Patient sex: M
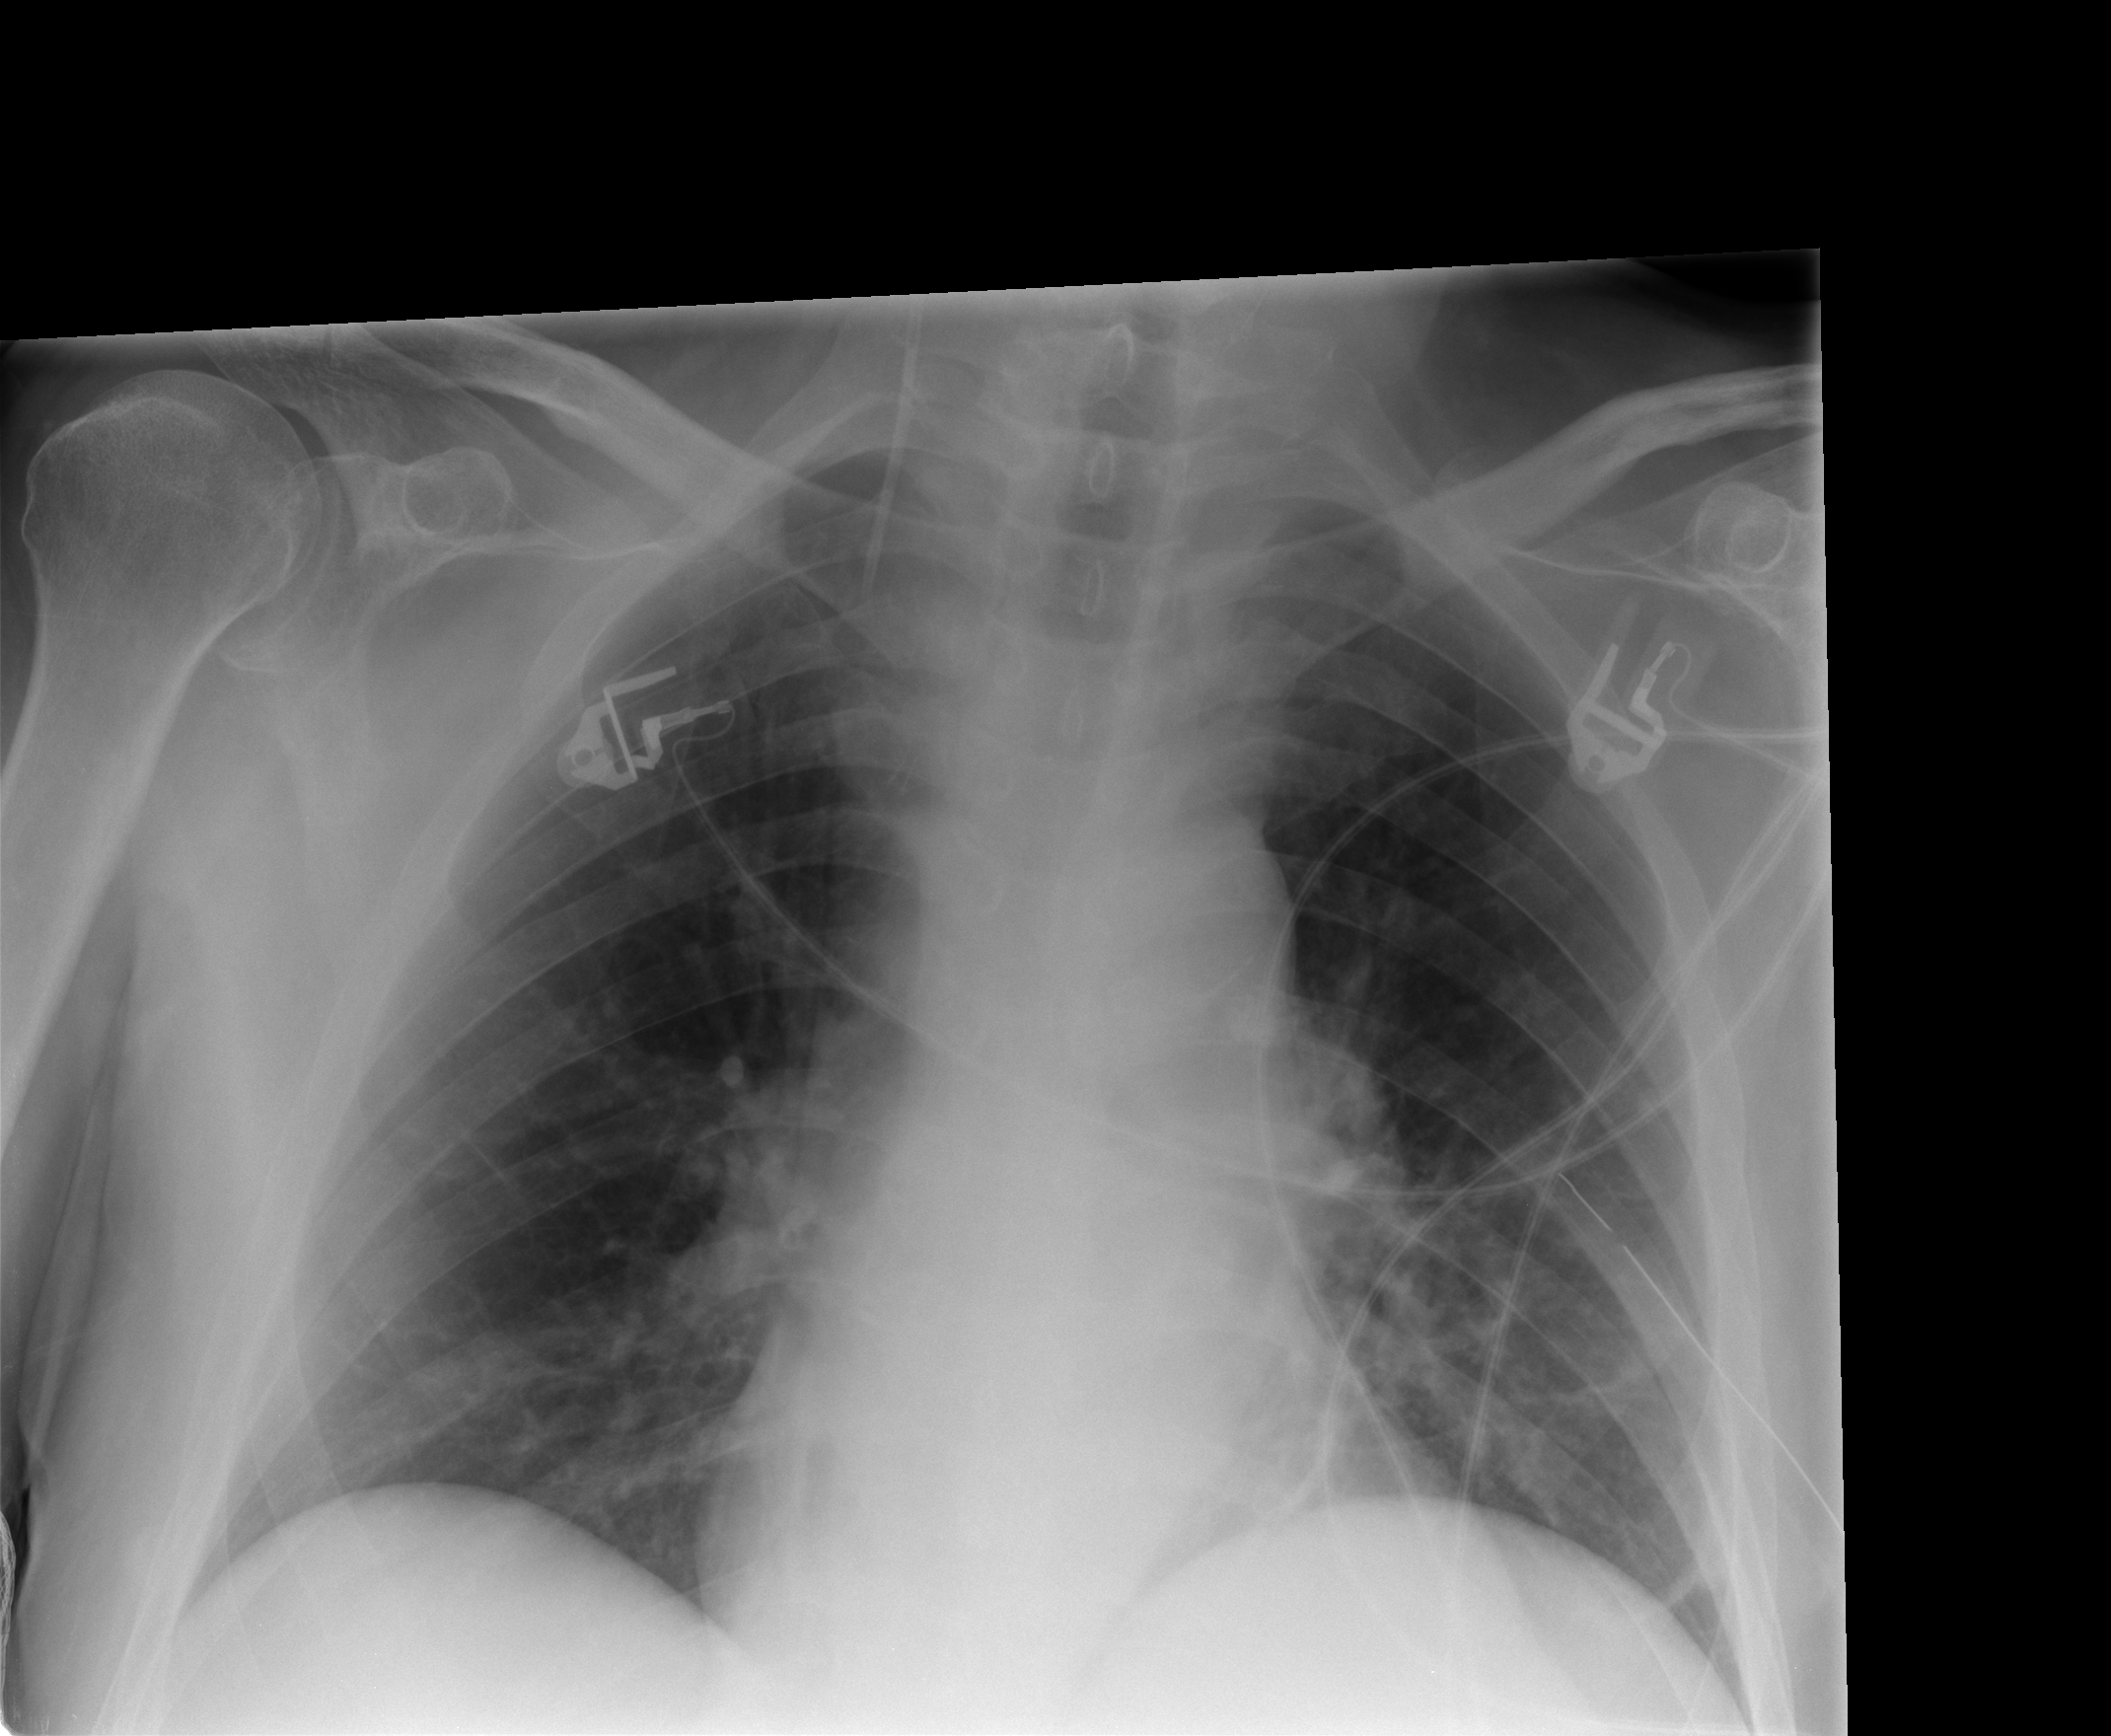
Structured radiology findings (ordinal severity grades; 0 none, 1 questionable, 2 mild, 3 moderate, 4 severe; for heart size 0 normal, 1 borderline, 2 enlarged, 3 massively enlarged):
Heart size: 0
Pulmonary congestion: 0
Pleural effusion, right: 0
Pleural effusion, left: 0
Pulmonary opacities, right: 0
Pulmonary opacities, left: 1
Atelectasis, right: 2
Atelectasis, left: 2